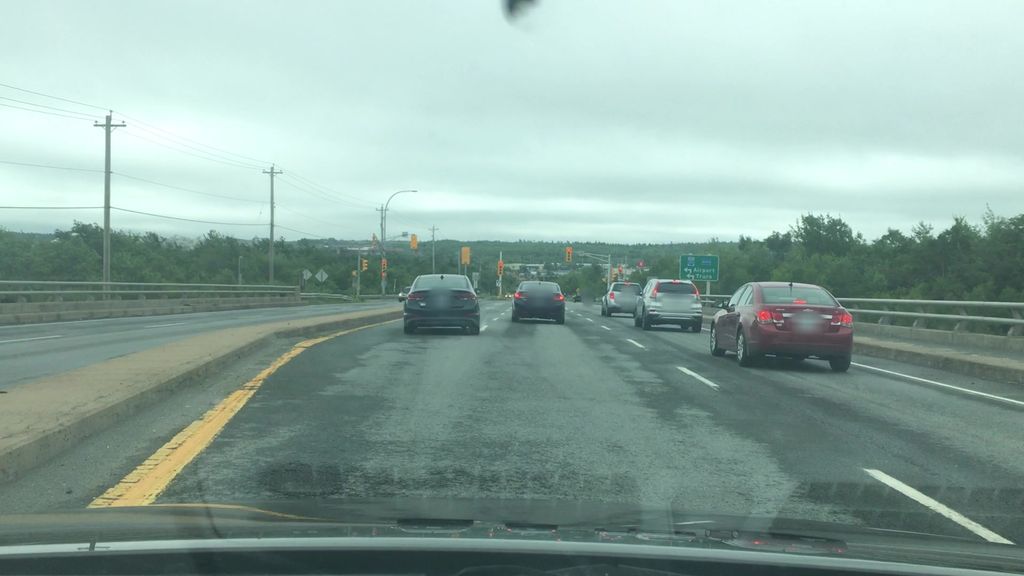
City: halifax